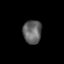
Tissue: lung
Cell type: Others
Senescence score: 0.2019
Nuclear area (px): 427
Mean DAPI intensity: 100.391